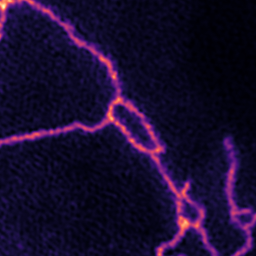
Label: Super-resolution ER image